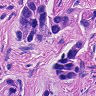
Metastatic tissue present: yes